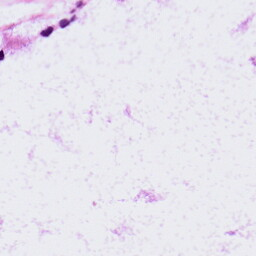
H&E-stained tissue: LymphNode